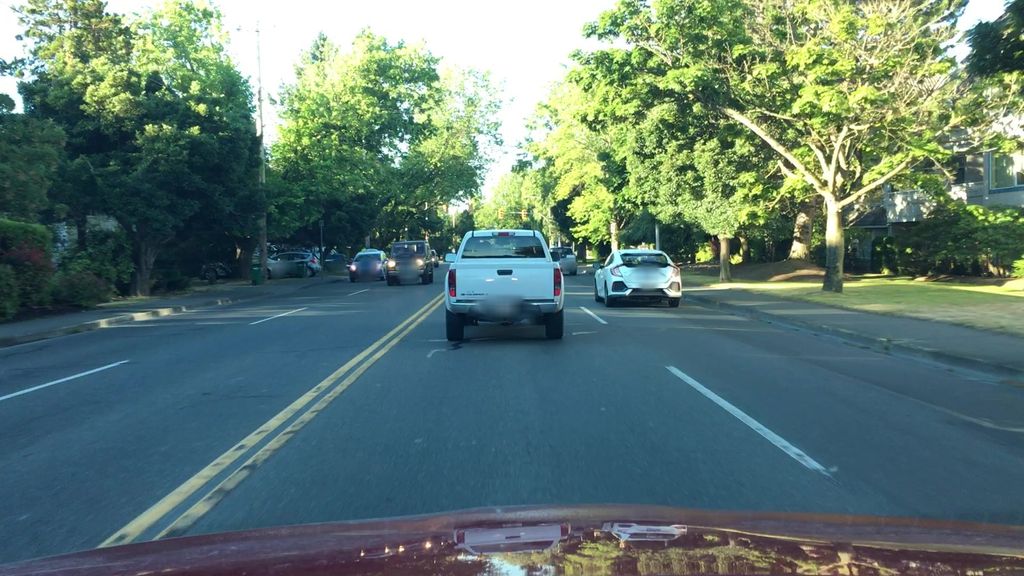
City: victoria